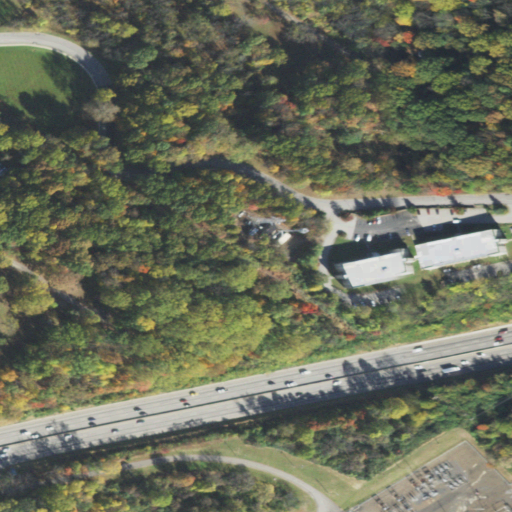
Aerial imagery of mountain in Pennsylvania named Fort Hill containing deciduous forest, open development, medium intensity development, low intensity development, high intensity development, and pasture